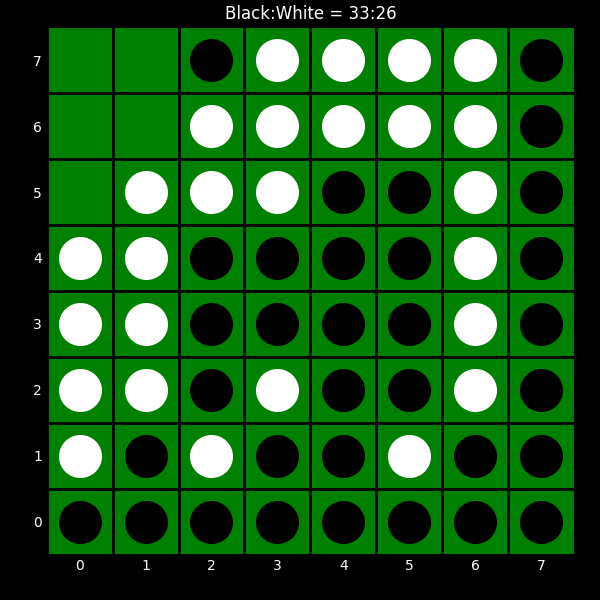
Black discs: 33
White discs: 26